Question: I have some report that has a lot of non-recursive data that I want to put inside bands. But the problem that page has a max height which is 842 by default and it limits the band's heights. And if I try to increase that value so during the printing the page getting smaller because printer driver tries to scale the page inside single piece of paper.
So the question is how it is possible to put non-recursive long data without increasing page's total height?

Template: <URL>
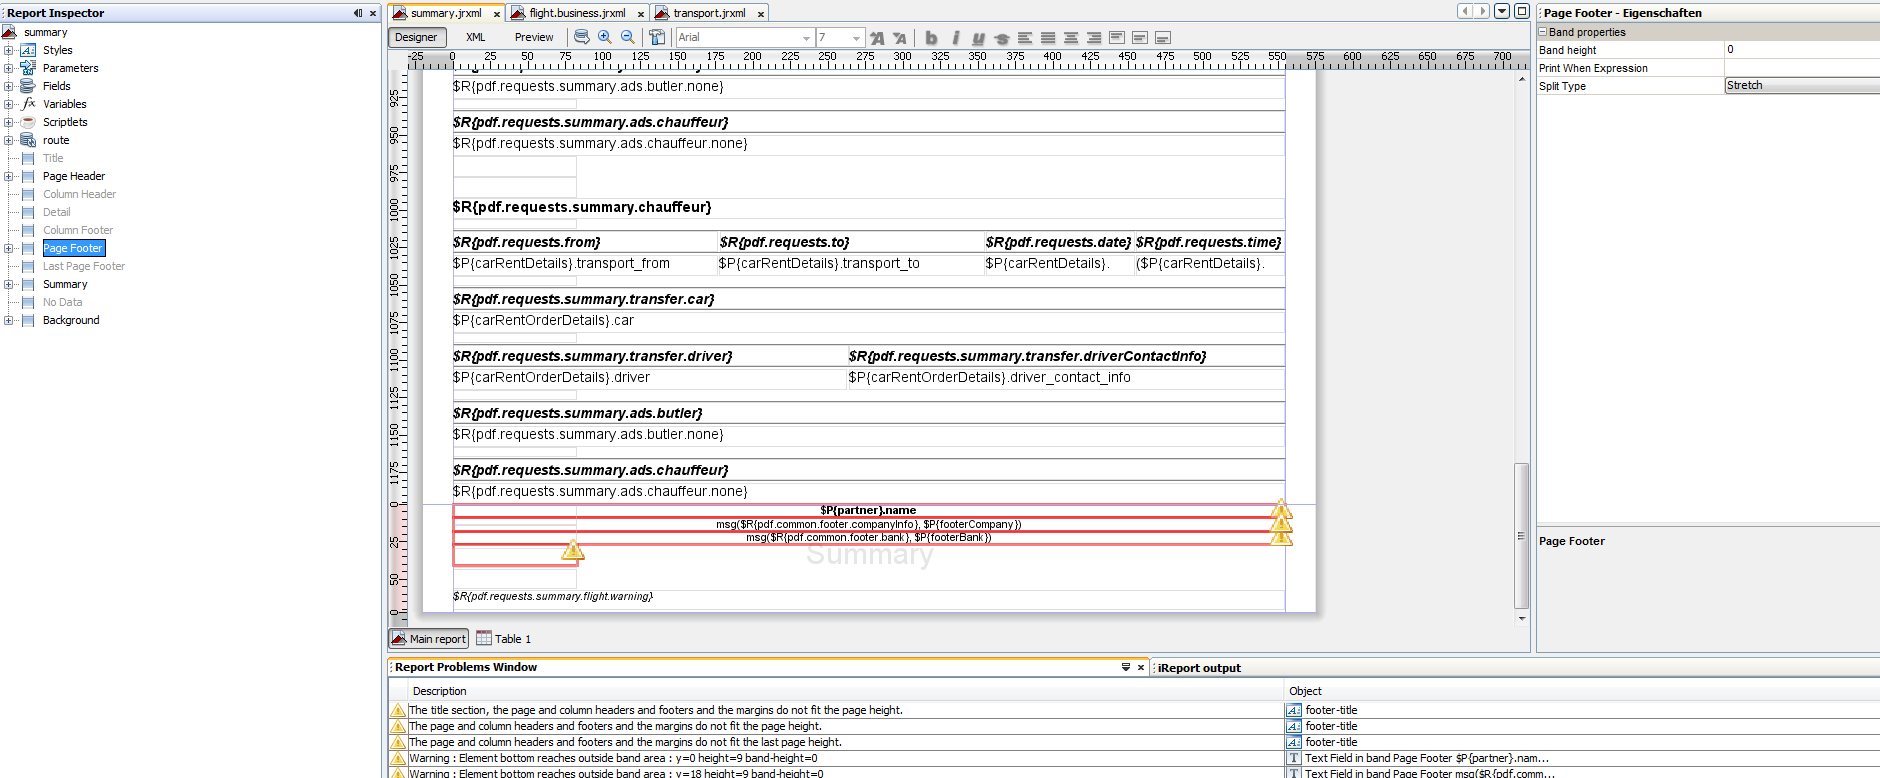
Answer: You should make subreport instead of pull all text field in main report. It will give space for content of page footer.
It will help you to resolve your problem.
Enjoy.